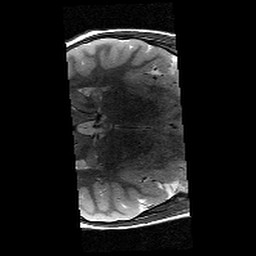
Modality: T2w
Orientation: axial
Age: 11
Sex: female
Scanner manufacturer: siemens
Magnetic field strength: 3 T
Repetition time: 9.23 s
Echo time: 0.067 s